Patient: sex M, age 53
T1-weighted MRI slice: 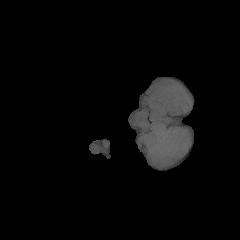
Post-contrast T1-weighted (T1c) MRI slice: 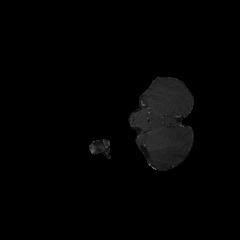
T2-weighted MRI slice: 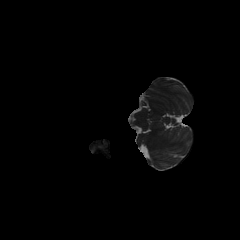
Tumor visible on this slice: no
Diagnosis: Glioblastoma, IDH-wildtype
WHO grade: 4